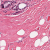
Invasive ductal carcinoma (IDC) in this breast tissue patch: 0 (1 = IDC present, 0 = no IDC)